Field crop: maize
Growth stage: 2
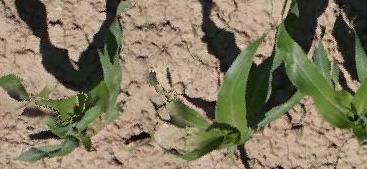
Species: maize